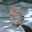
Label: 5